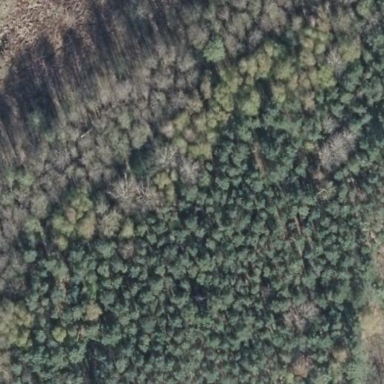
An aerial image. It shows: Mixed leaf-type forest area.